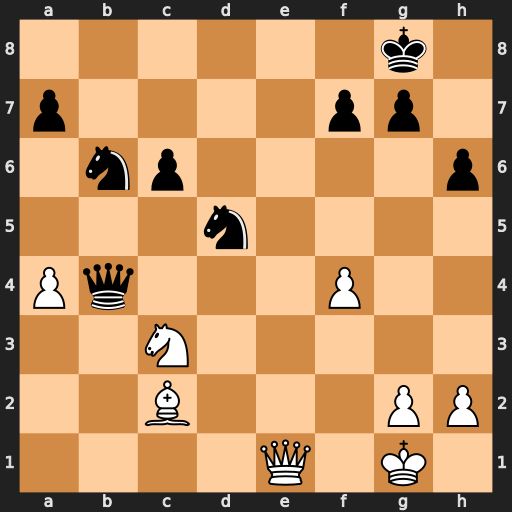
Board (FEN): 6k1/p4pp1/1np4p/3n4/Pq3P2/2N5/2B3PP/4Q1K1
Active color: w
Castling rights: -
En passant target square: -
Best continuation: Qe8+ Qf8 Bh7+ Kxh7 Qxf8